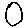
Label: circle